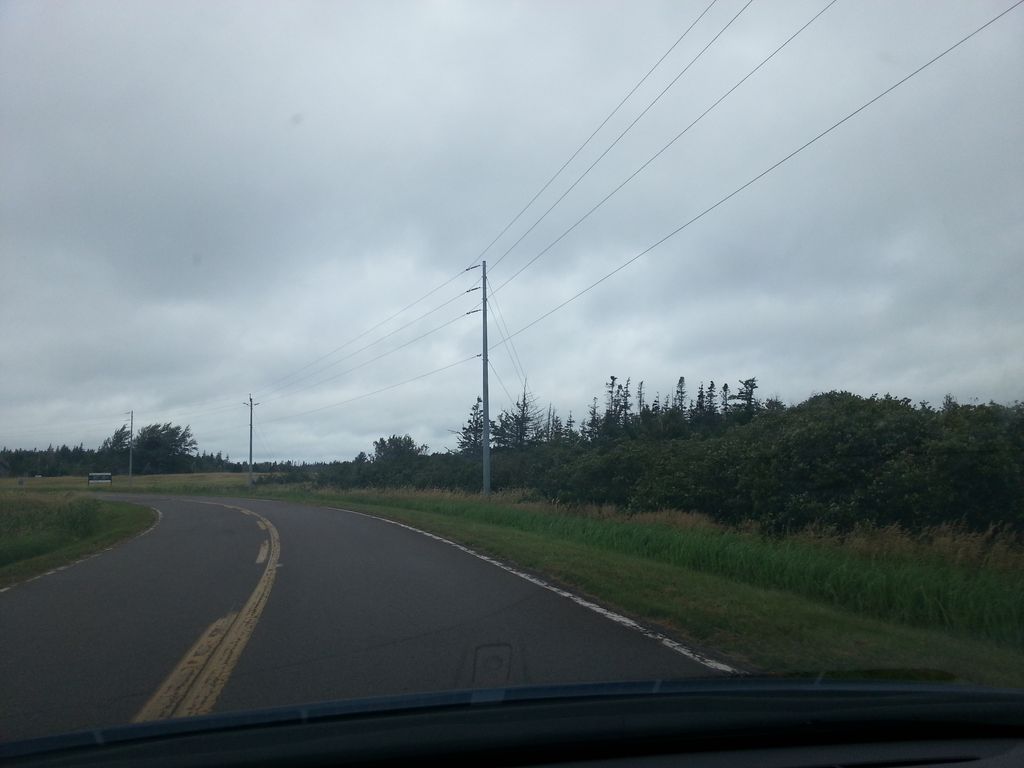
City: charlottetown